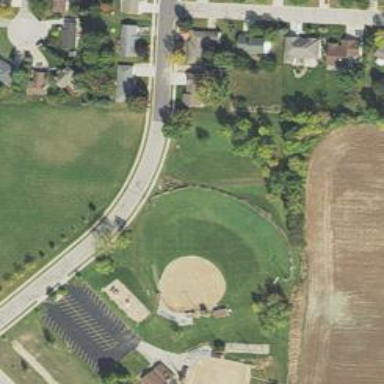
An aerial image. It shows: Baseball pitch for leisure land activities.